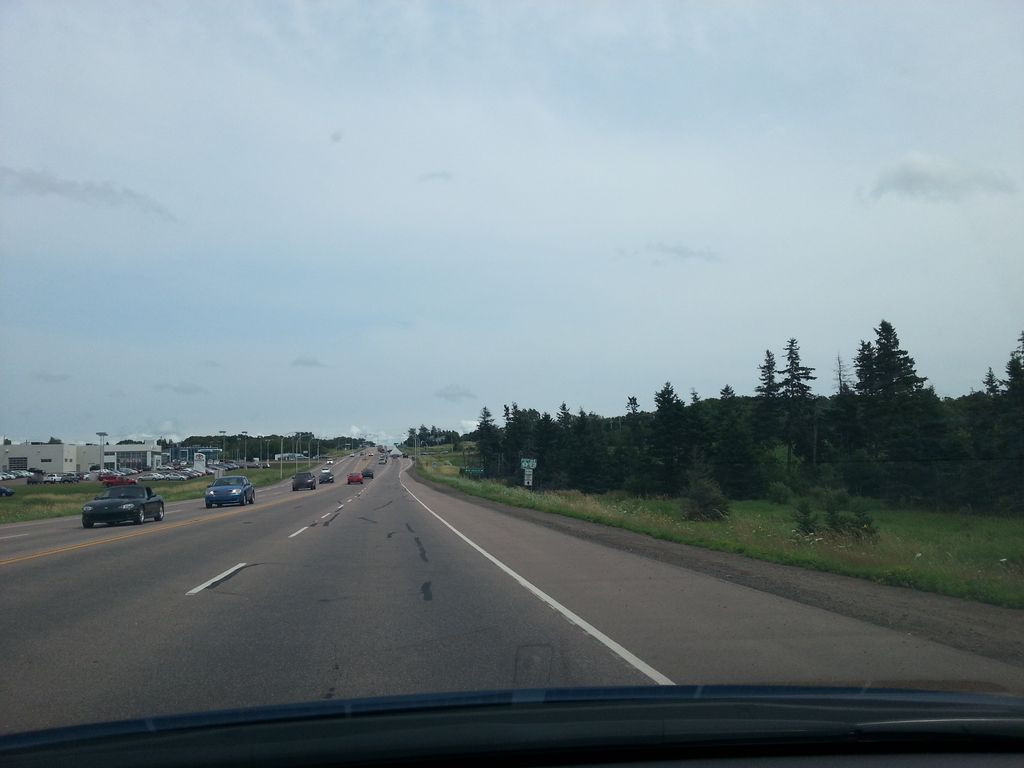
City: charlottetown